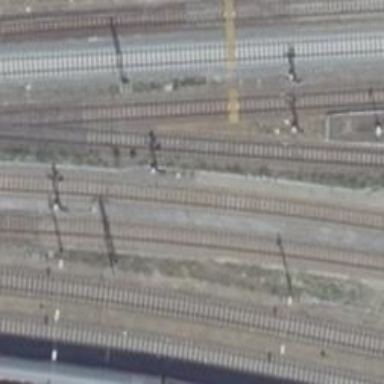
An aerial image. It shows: Railway signal.